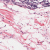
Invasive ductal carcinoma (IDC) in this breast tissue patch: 0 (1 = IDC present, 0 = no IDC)